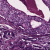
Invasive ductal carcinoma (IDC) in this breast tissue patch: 1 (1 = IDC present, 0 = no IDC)